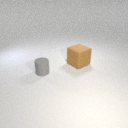
small gray rubber cylinder in front of large brown rubber cube